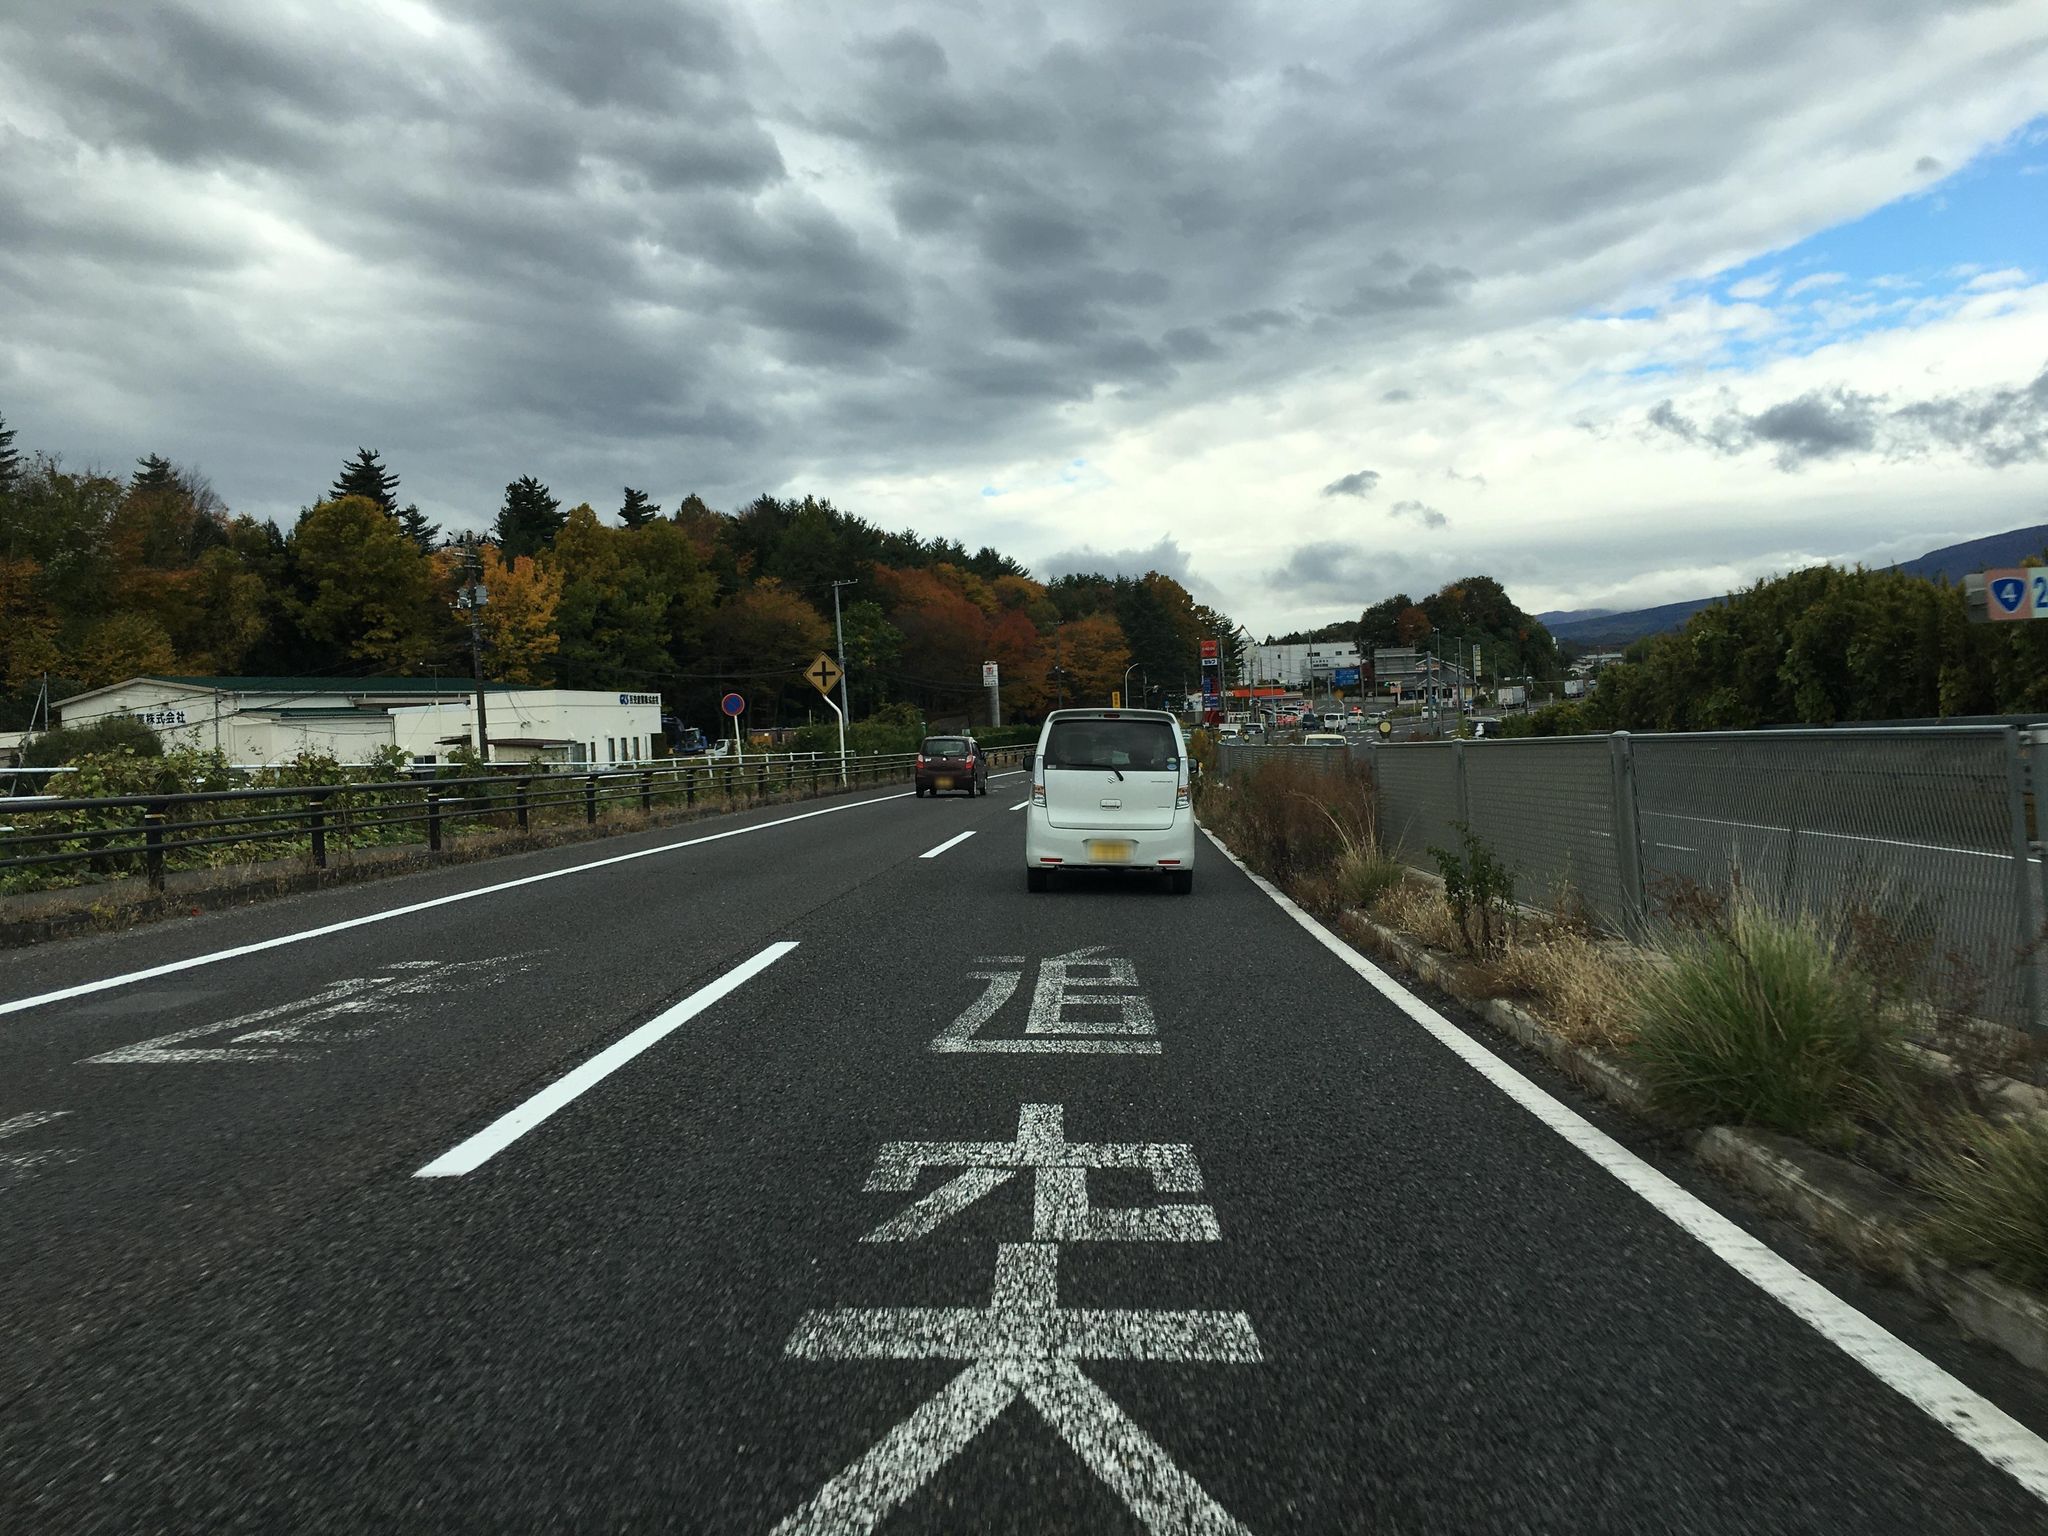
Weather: cloudy
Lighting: day
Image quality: good
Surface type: driving surface
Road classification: tertiary, unclassified
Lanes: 2.0
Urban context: suburban or peri-urban
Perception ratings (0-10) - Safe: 0.85, Lively: 1.42, Beautiful: 4.11, Boring: 5.41, Depressing: 5.92, Wealthy: 2.59